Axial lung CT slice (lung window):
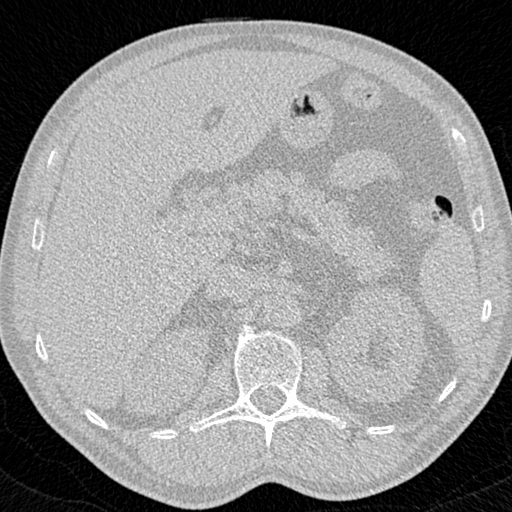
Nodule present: no